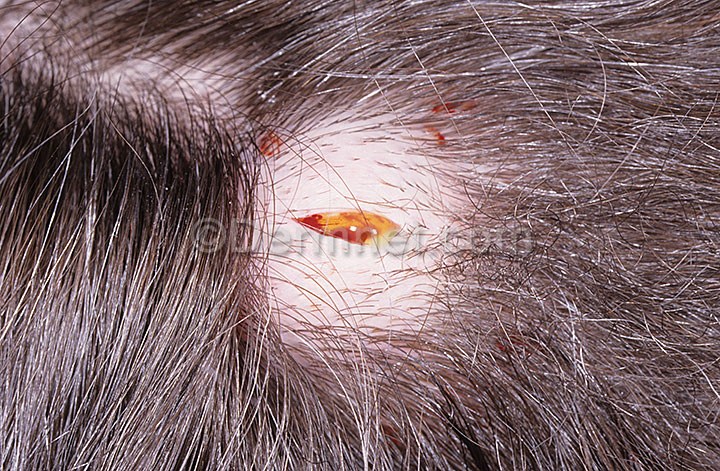
Disease: Seborrheic Keratoses and other Benign Tumors